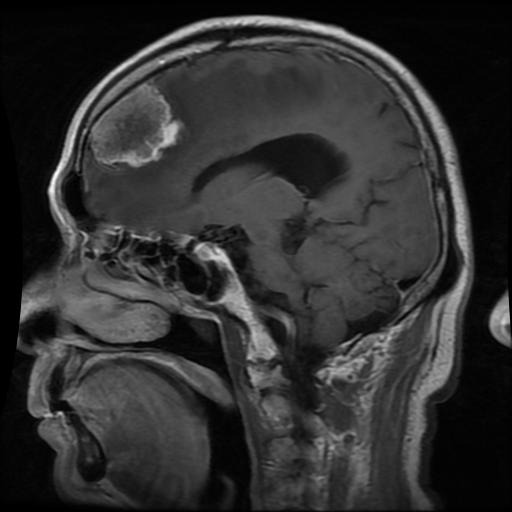
Label: meningioma